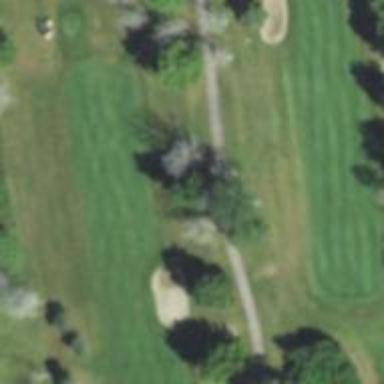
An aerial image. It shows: Path for both road and golf.